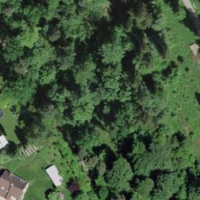
EUNIS habitat code: 41
Species observed at this site:
Melittis melissophyllum
Lonicera acuminata